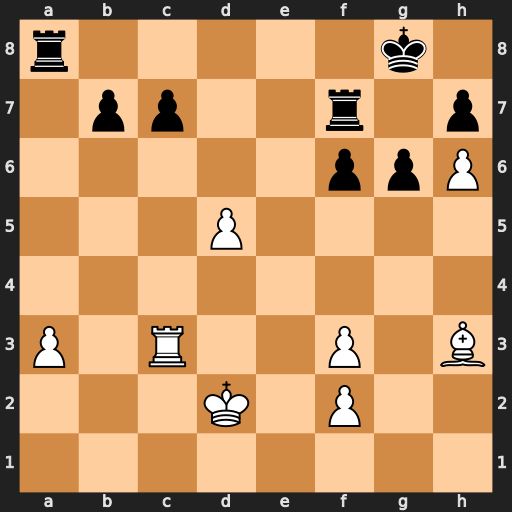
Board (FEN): r5k1/1pp2r1p/5ppP/3P4/8/P1R2P1B/3K1P2/8
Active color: w
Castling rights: -
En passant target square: -
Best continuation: Be6 Ra6 Bxf7+ Kxf7 Rxc7+